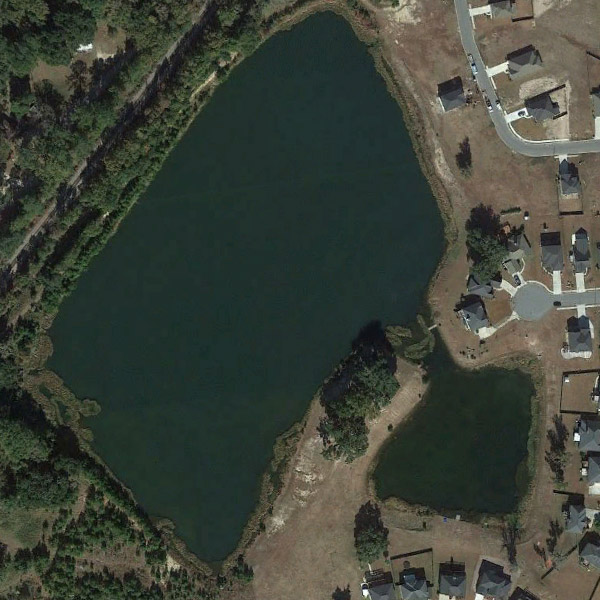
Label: Pond